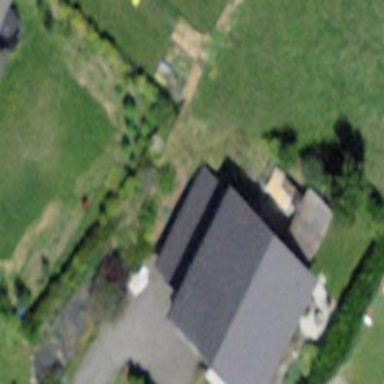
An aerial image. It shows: Simple house.